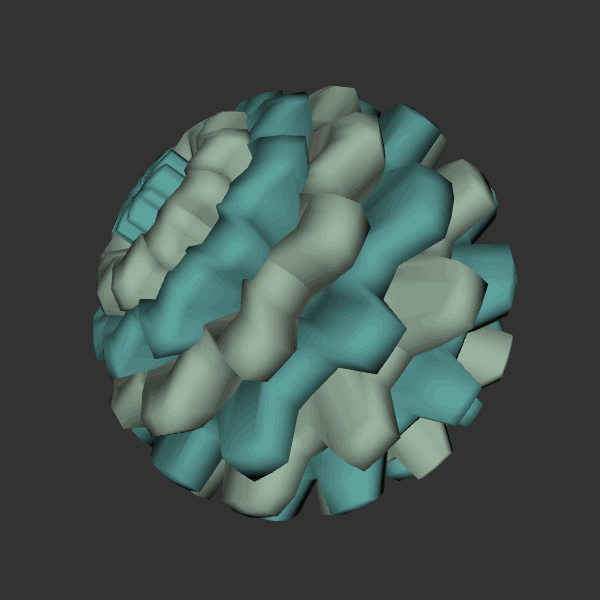
Background: dark